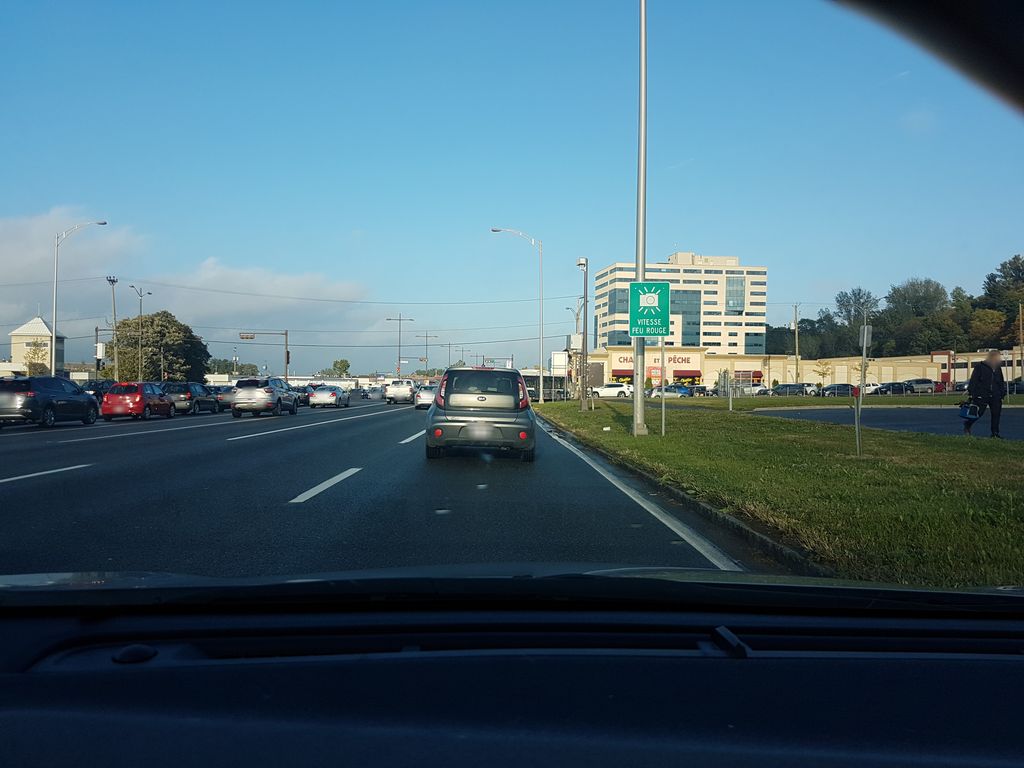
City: quebec_city